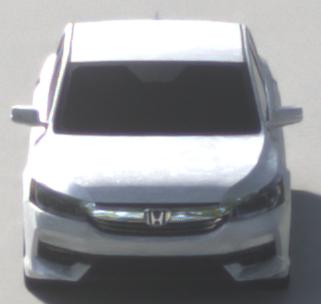
Make: Honda
Model: Accord Hybrid
Detailed model: 9. Generation
Model produced from: 2015
Model produced until: 2019
Doors: 4
Color: white
Road condition: dry road
Daytime: morning or afternoon
Contrast: low contrast